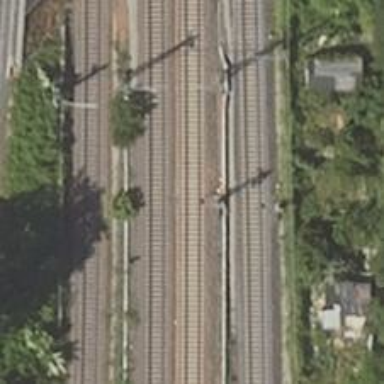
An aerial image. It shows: Railway signal.